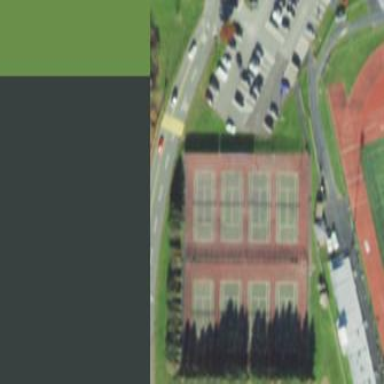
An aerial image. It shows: Tennis court in leisure pitch.